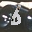
Label: 6